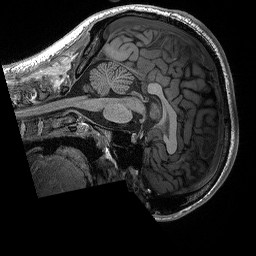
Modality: T1w
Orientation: sagittal
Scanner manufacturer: siemens
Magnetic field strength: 3 T
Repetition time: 2.3 s
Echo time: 0.00298 s